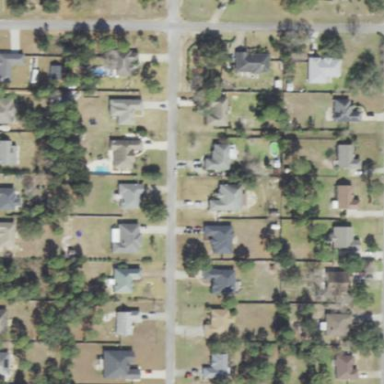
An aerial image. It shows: This residential area consists of single-family homes.